Field crop: tomato
Growth stage: 1
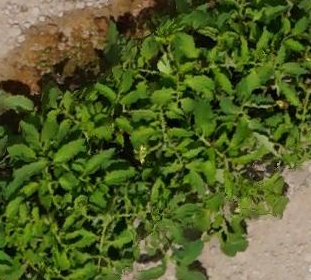
Species: tomato